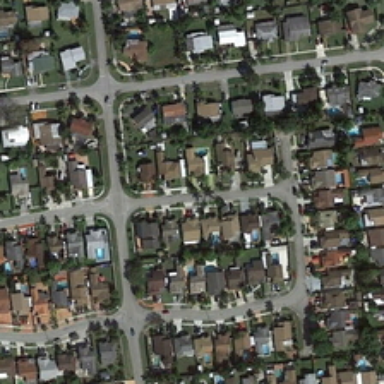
The residential buildings on both sides of the road are neatly arranged .